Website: bh-photo
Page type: cart
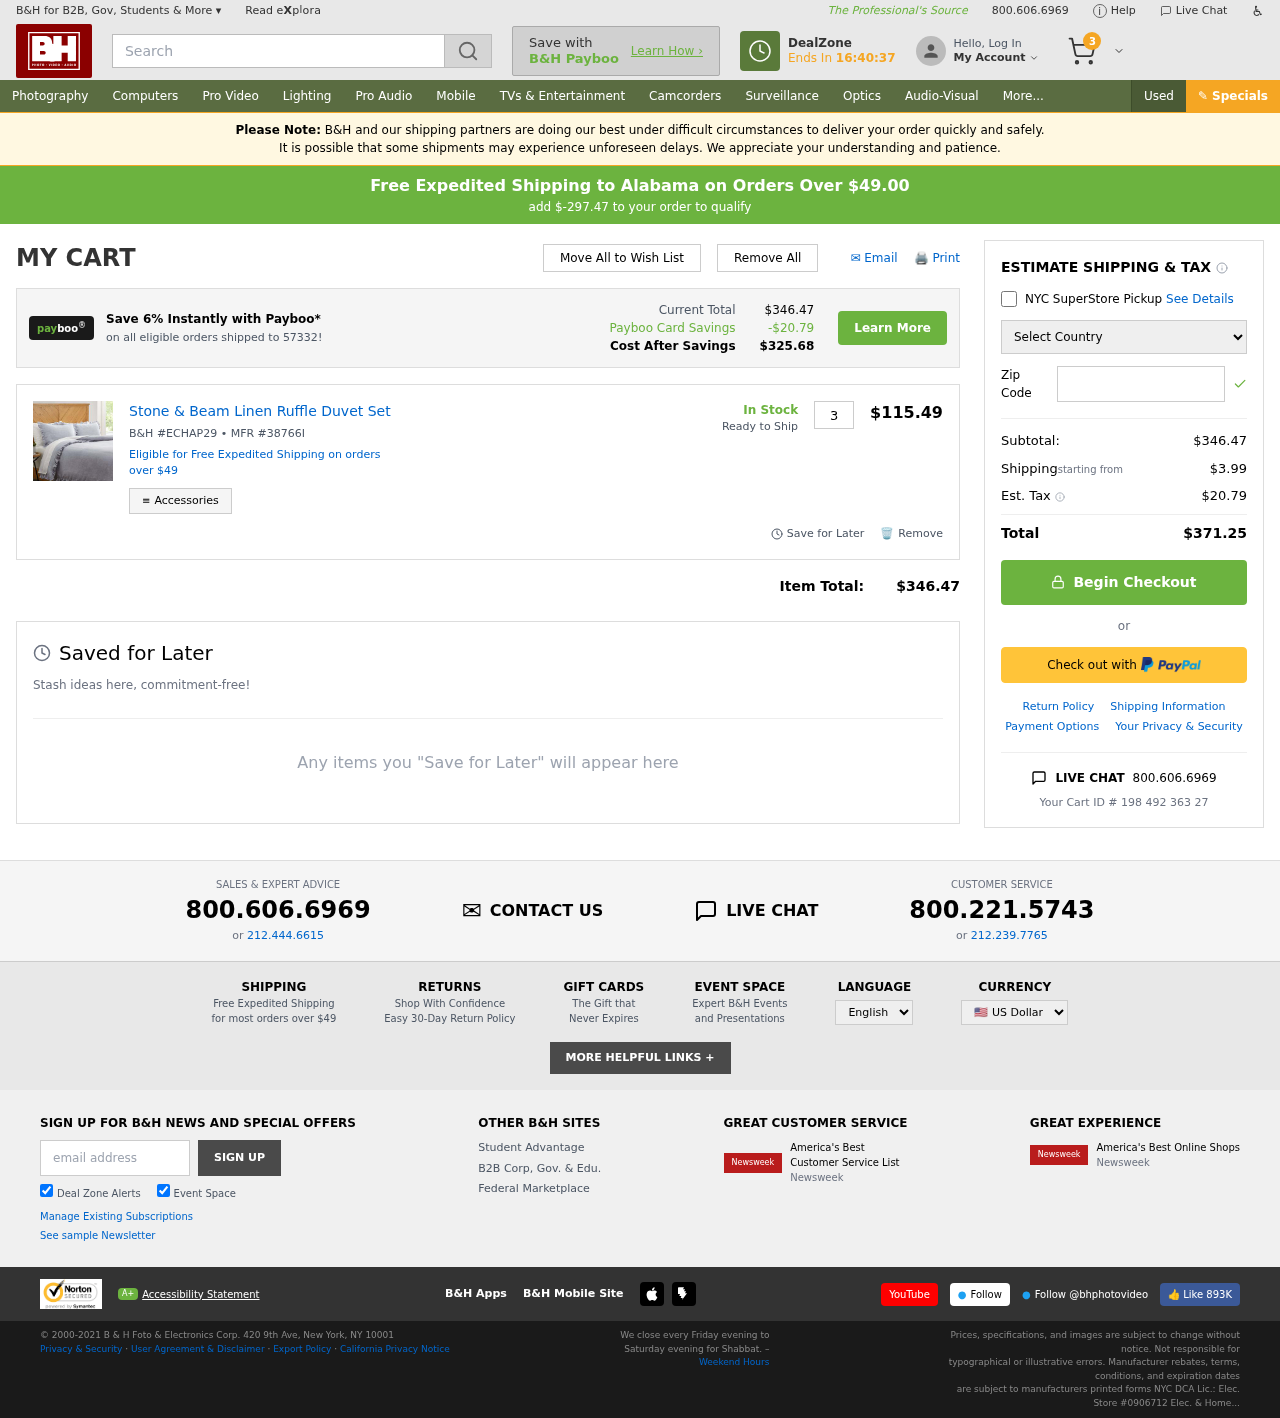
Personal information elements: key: PII_COUNTRY
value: United States
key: PII_POSTCODE
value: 57332
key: PII_STATE
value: Alabama
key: PII_POSTCODE_FULL
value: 57332
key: PII_POSTCODE_NUMERIC
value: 57332
Product elements: key: PRODUCT1_NAME
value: Stone & Beam Linen Ruffle Duvet Set
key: PRODUCT1_PRICE
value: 115.49
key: PRODUCT1_QUANTITY
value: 3
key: PRODUCT1_SKU
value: ECHAP29
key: PRODUCT1_MFR
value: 38766I
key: PRODUCT1_AVAILABILITY
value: In Stock
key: PRODUCT1_SHIP_STATUS
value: Ready to Ship
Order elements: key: ORDER_NUM_ITEMS
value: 3
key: FREE_SHIPPING_THRESHOLD
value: $-297.47
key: ORDER_SUBTOTAL
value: $346.47
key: ORDER_SHIPPING_COST
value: $3.99
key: ORDER_TAX
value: $20.79
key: ORDER_TOTAL
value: $371.25
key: ORDER_ID
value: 198 492 363 27
Search elements: key: HEADER_SEARCH
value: Search
Other elements: key: PAYBOO_SAVINGS
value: -$20.79
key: COST_AFTER_SAVINGS
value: $325.68